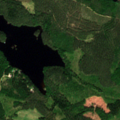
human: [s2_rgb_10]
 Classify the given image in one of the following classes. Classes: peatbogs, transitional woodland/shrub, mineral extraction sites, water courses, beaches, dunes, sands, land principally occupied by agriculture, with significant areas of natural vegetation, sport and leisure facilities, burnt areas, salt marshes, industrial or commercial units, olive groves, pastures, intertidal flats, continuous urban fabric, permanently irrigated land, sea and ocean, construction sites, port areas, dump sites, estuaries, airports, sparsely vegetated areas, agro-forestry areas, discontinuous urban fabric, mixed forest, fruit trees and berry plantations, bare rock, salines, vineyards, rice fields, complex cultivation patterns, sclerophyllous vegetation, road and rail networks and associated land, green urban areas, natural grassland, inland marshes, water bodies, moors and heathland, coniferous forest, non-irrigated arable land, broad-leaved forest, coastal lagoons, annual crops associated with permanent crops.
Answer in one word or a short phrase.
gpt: coniferous forest, mixed forest, water bodies